Interaction volume radius: 5 \u00c5
Interaction volume height: 20 \u00c5
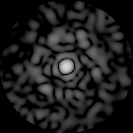
Disorder parameter: 0.8619